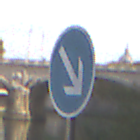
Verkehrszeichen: VorgeschriebeneVorbeifahrtRechts
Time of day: MorningAfternoon
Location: Outdoor (Suburban)
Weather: PartlyCloudy
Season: NotSpecified
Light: Natural